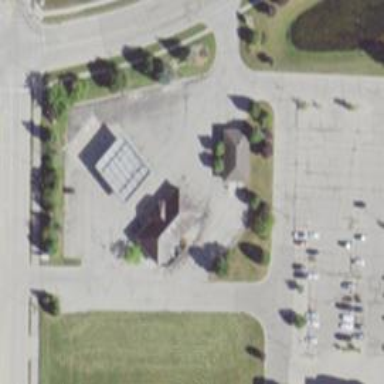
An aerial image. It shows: Convenience shop.